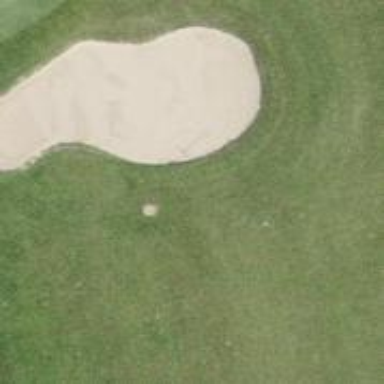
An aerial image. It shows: Golf bunker.